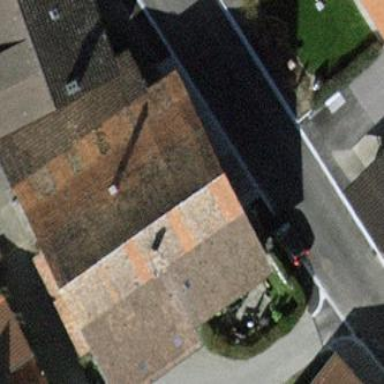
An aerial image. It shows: Gabled roof apartments building.